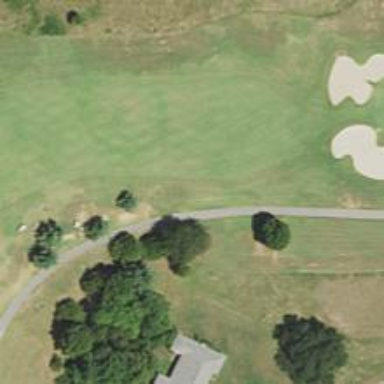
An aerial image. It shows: Grassy area designated as golf fairway.